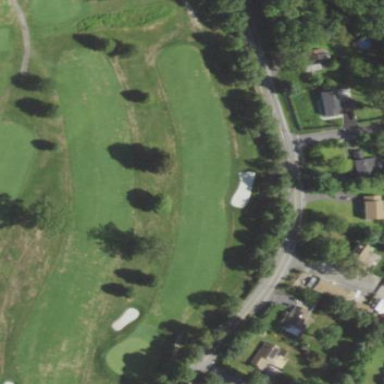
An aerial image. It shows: Golf fairway surrounded by grass.